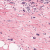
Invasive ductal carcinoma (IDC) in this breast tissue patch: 1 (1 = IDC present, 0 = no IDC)